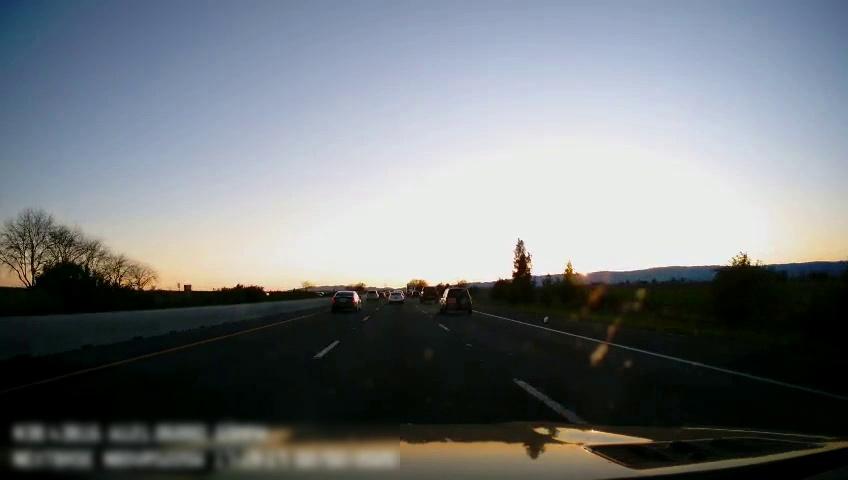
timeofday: Dusk/Dawn/Twilight
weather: Sunny
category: Drivable Space
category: Vehicles | Truck
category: Vehicles | Truck
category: Vehicles | SUV
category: Vehicles | SUV
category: Vehicles | Car
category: Vehicles | Car
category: Lanes | Current Lane
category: Lanes | Alternate Lane
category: Lanes | Alternate Lane
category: Lanes | Alternate Lane